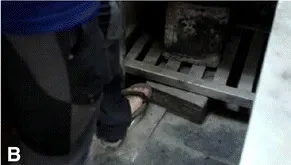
The occupational processes and tools at workplace. B. The on/off button of the charcoal recycler.
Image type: medical_photograph (skin_photograph)